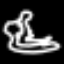
Label: mushroom